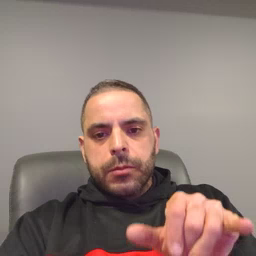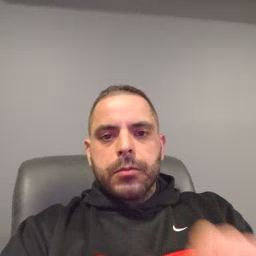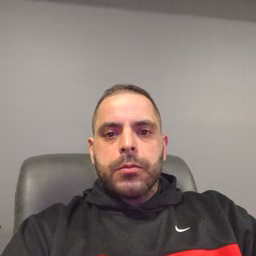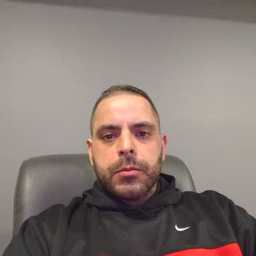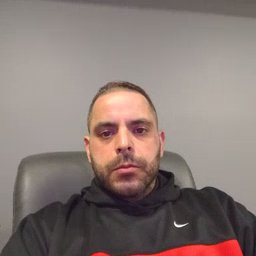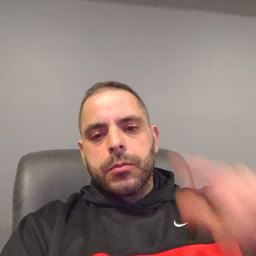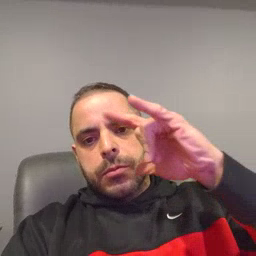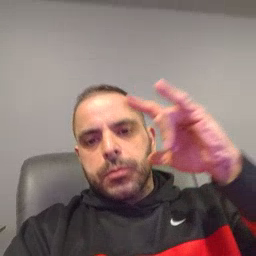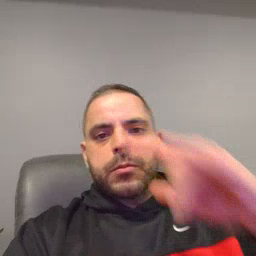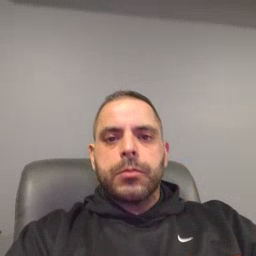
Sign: airplane